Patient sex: F
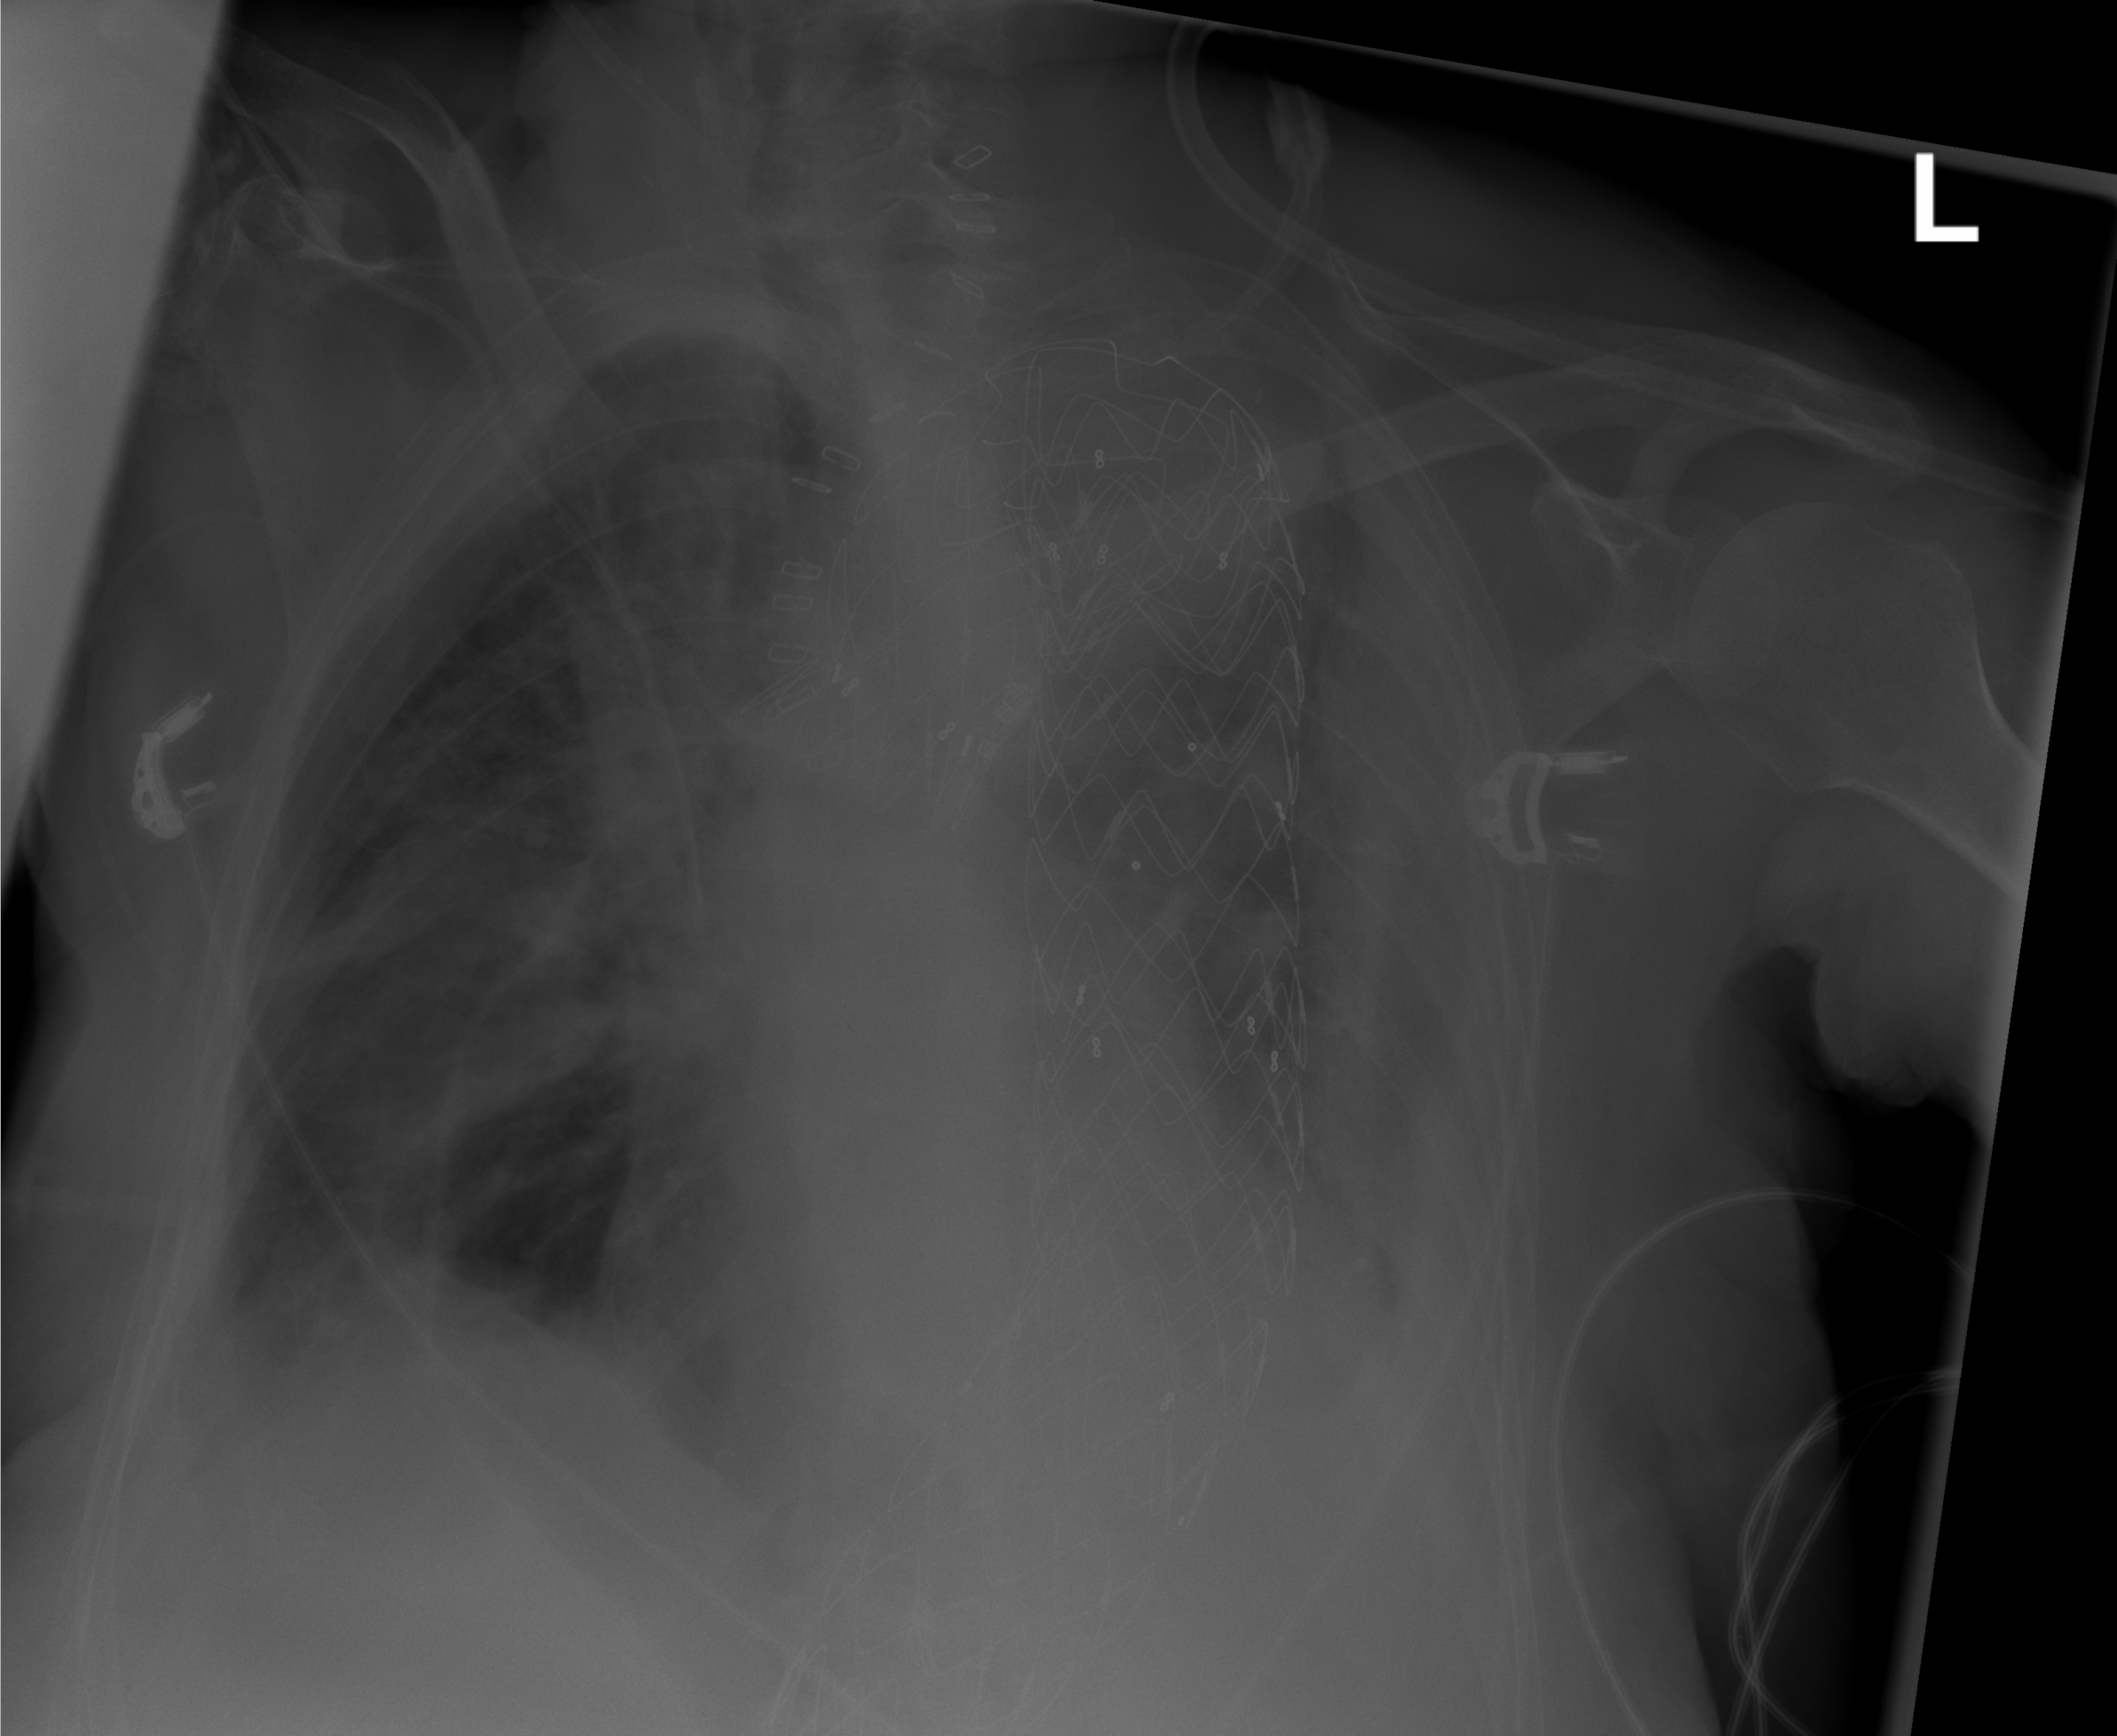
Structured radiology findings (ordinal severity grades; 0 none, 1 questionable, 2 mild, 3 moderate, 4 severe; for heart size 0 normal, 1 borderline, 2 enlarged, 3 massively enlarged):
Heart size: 0
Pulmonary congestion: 0
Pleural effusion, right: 2
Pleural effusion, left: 2
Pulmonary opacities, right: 2
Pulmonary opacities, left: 2
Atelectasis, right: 2
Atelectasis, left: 2